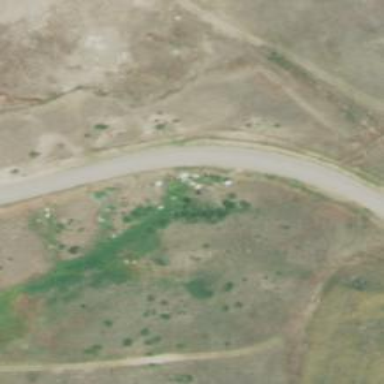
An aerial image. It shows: Unclassified road.